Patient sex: F
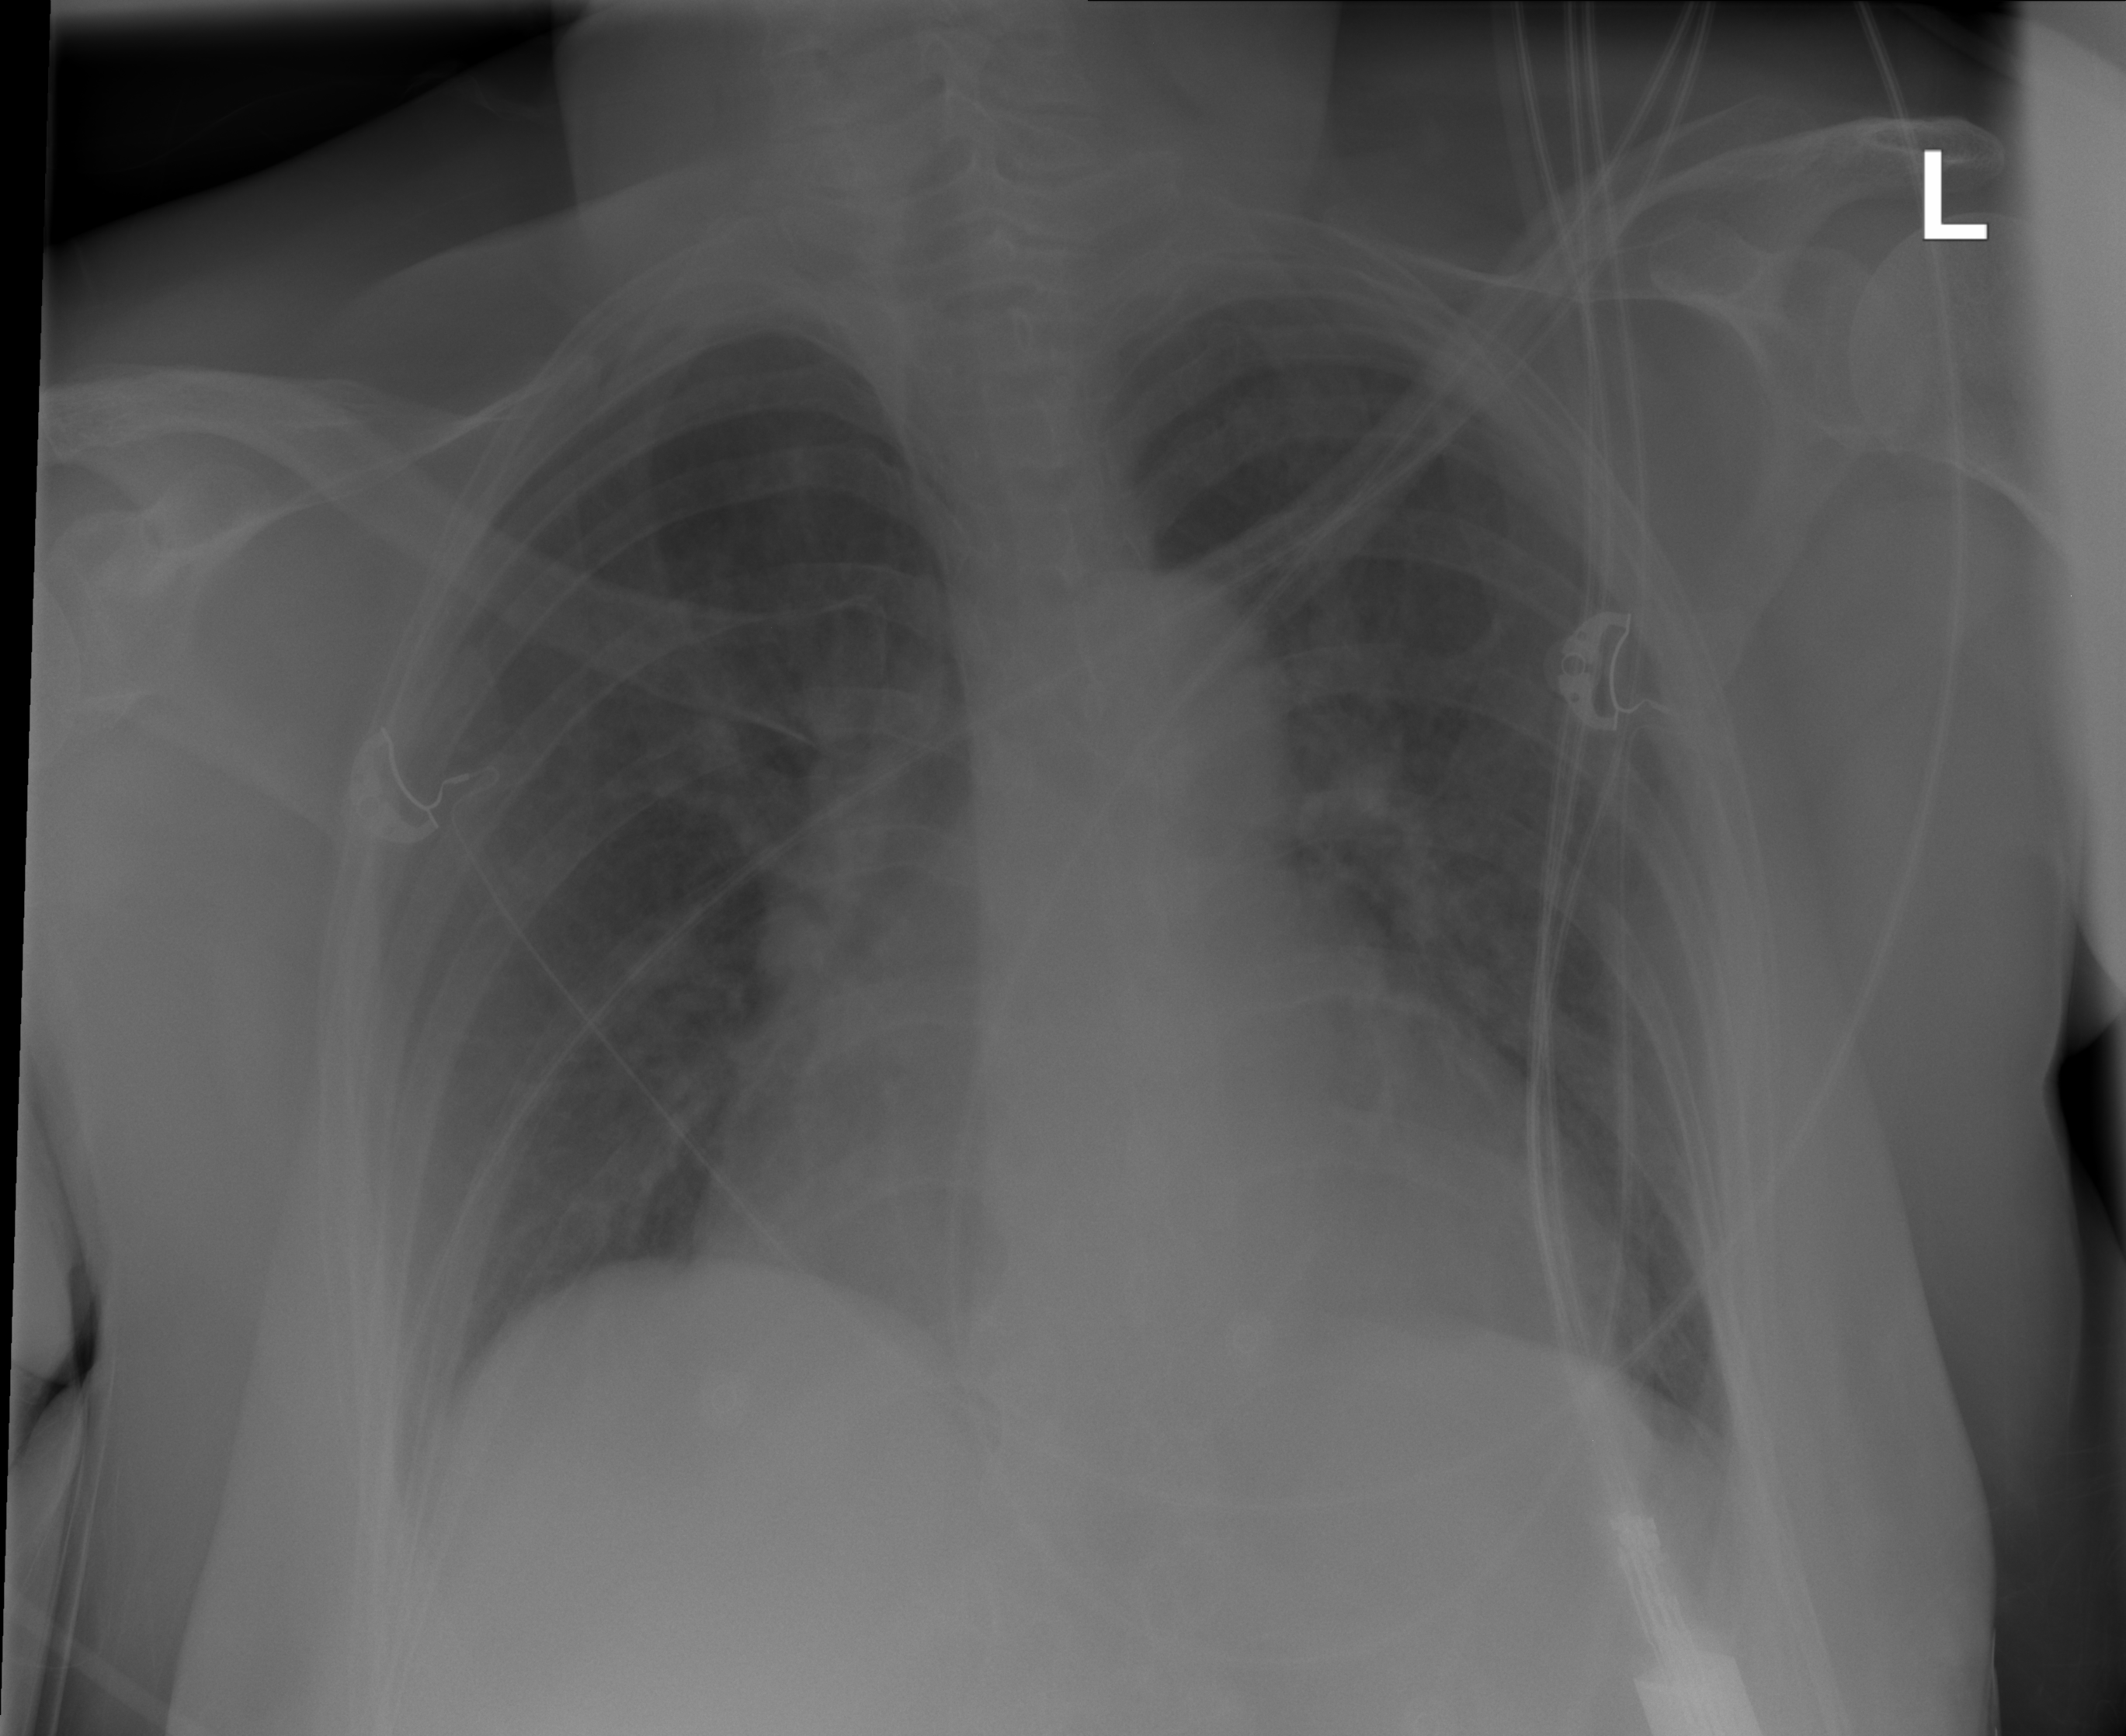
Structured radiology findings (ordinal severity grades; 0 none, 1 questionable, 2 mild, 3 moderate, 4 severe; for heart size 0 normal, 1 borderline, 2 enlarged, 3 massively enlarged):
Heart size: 2
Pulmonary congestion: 2
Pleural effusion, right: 0
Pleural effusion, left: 0
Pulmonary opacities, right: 0
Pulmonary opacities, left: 0
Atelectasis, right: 0
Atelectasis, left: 0